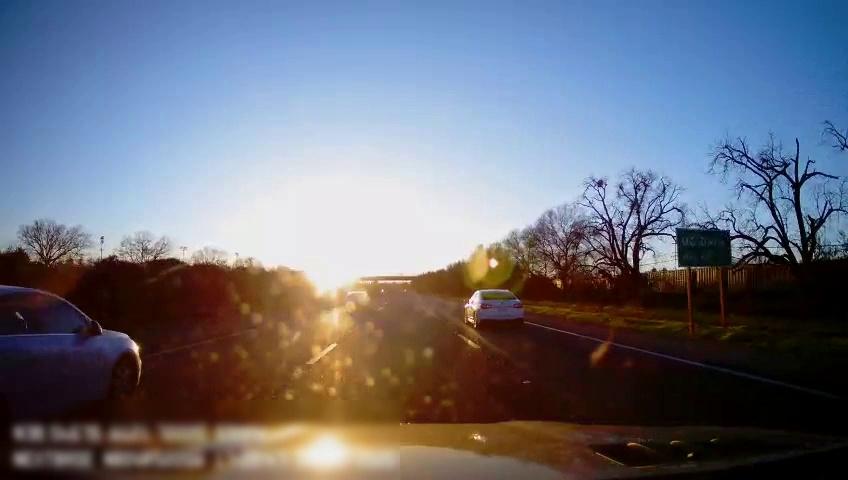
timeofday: Day
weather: Sunny
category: Drivable Space
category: Vehicles | Car
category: Vehicles | SUV
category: Vehicles | SUV
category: Lanes | Alternate Lane
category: Lanes | Current Lane
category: Lanes | Current Lane
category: Lanes | Alternate Lane
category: Traffic | Signs